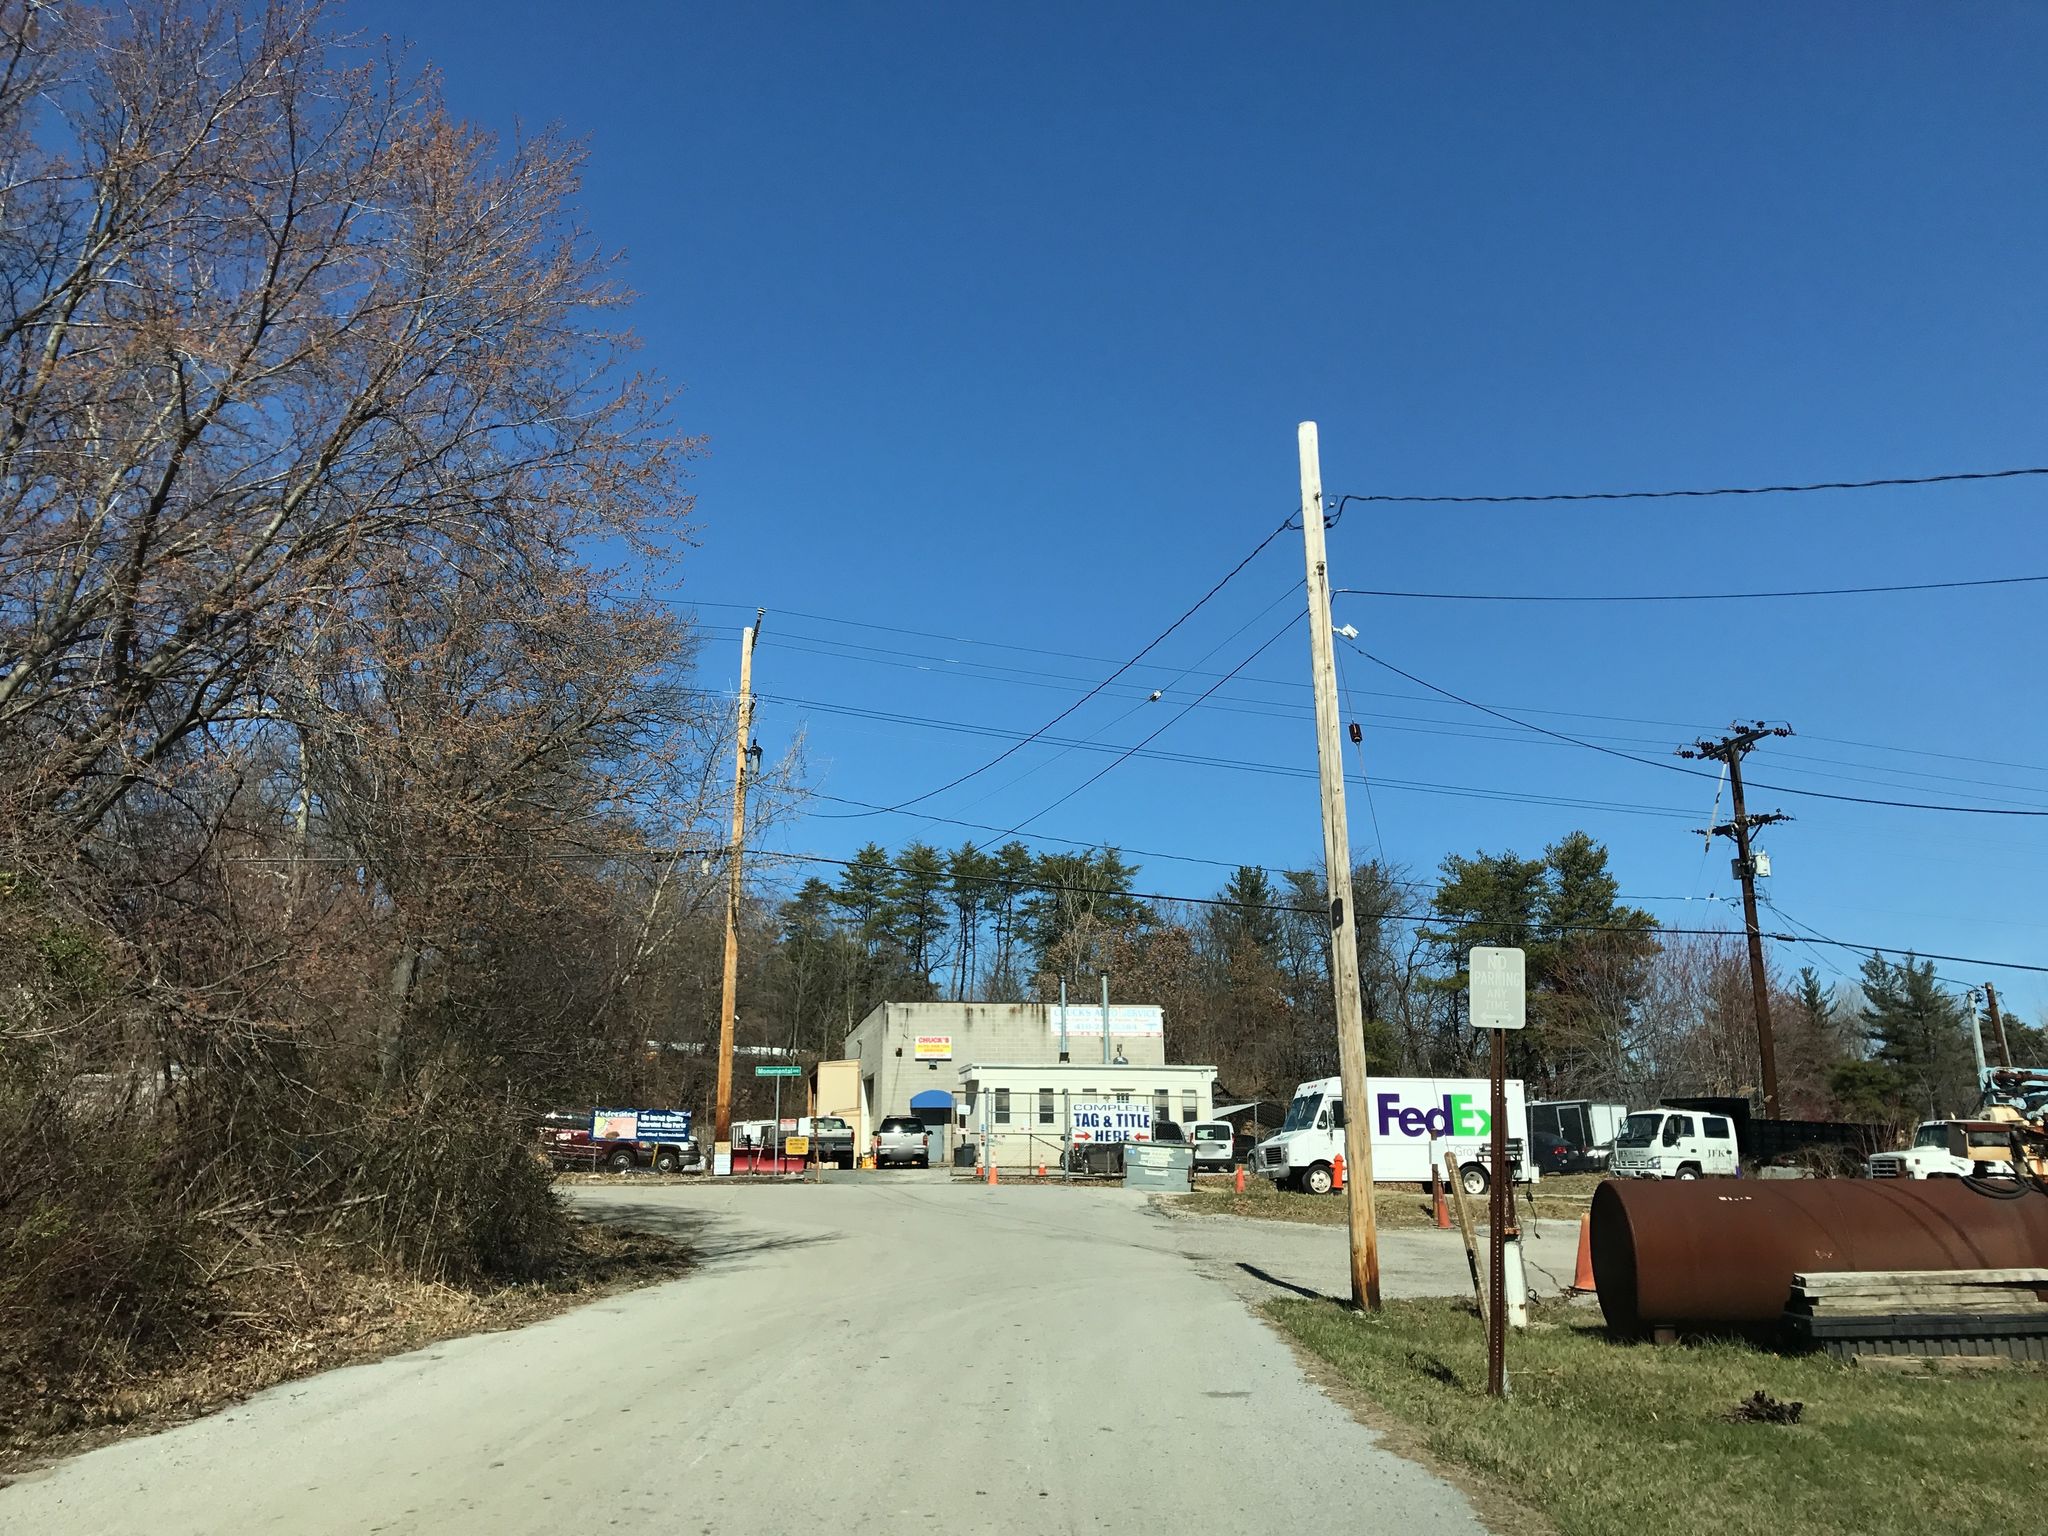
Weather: clear
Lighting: day
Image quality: good
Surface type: driving surface
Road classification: service, residential, unclassified
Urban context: very low density rural
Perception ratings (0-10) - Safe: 1.76, Lively: 1.71, Beautiful: 1.22, Boring: 5.71, Depressing: 7.29, Wealthy: 0.9